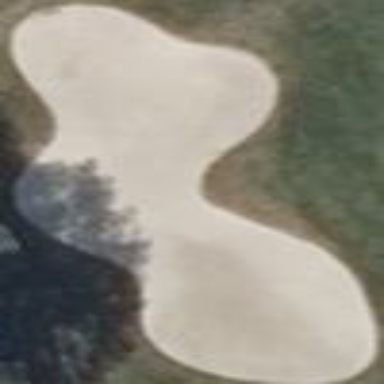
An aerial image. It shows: Sand bunker on golf course.